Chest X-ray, PA view. Patient: 56 years old, sex M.
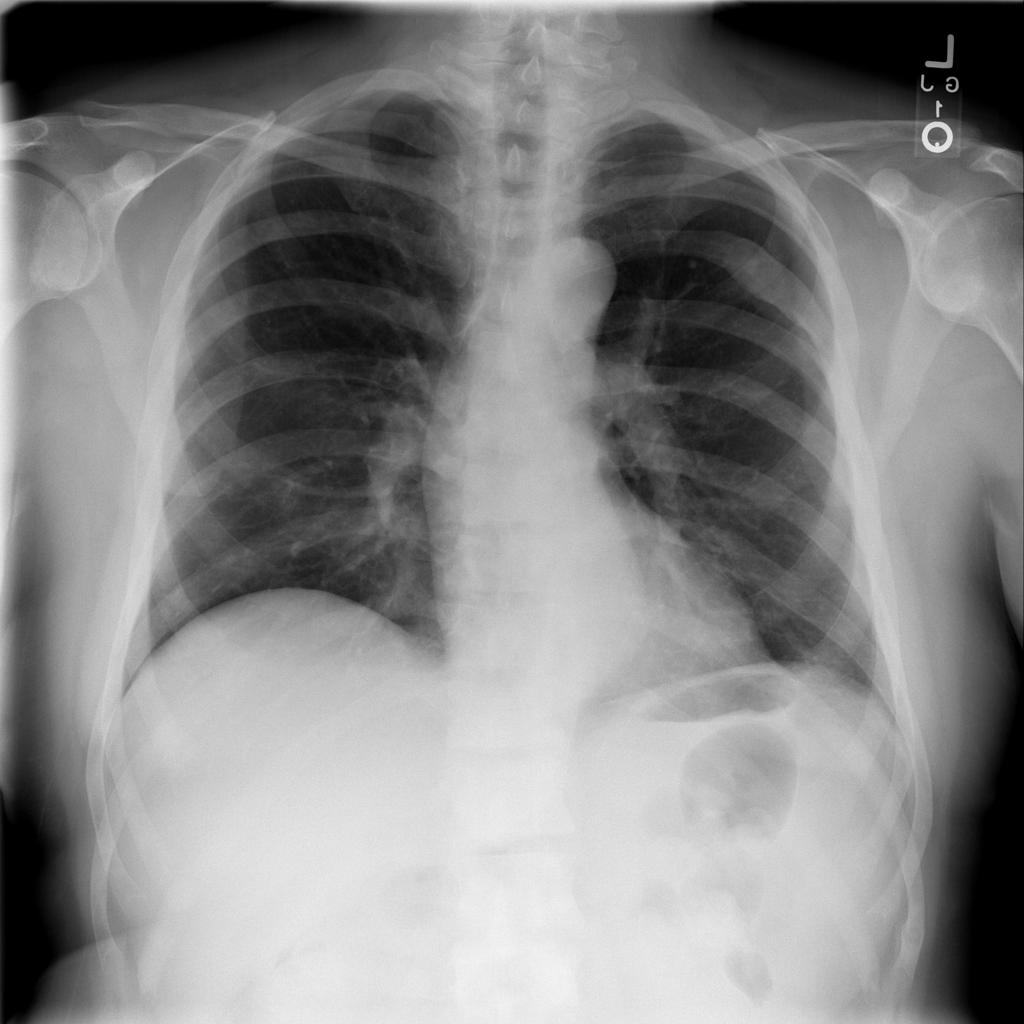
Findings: No Finding